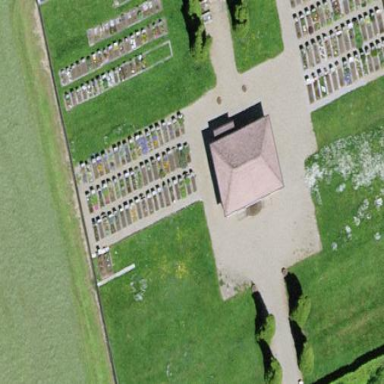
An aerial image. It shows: Cemetery.